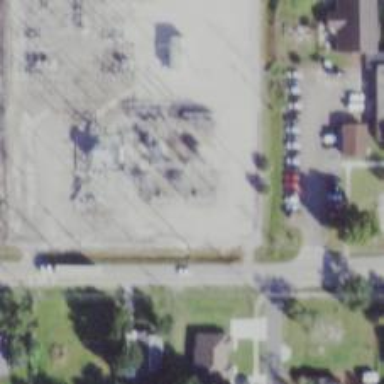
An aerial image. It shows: Switch used for power control.